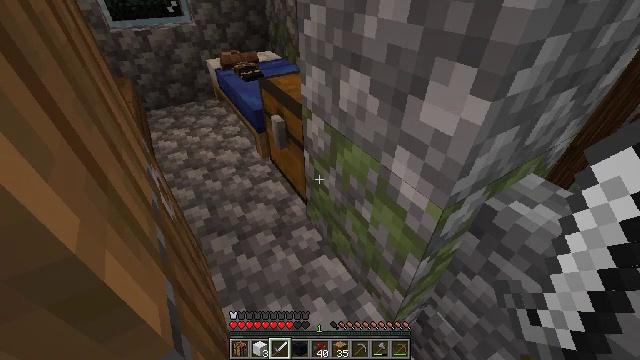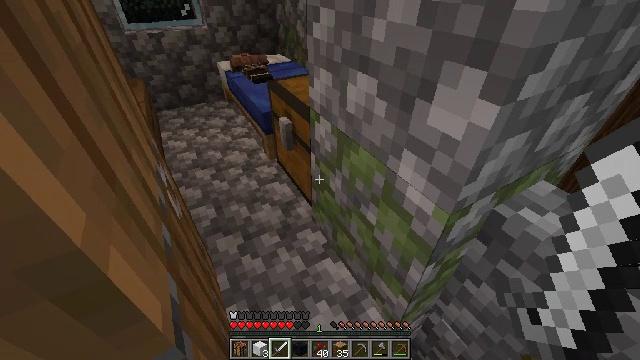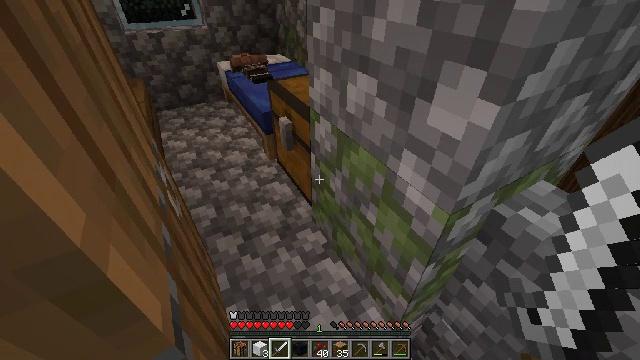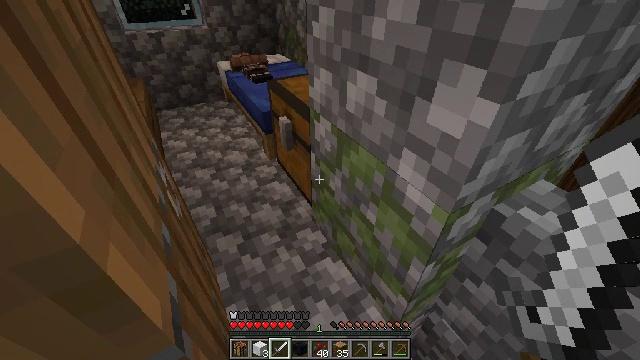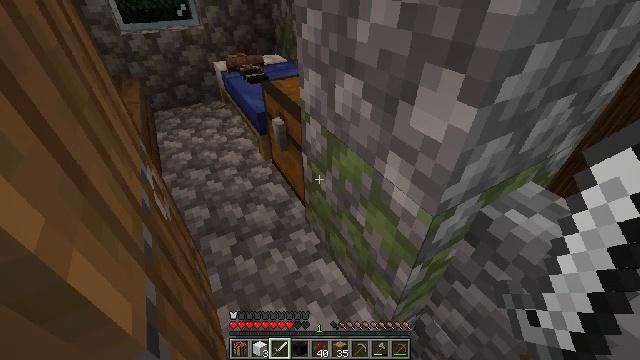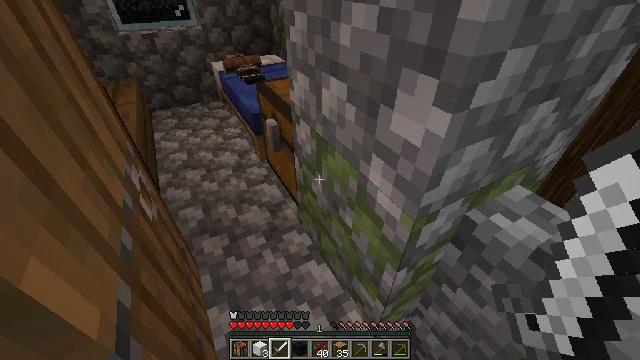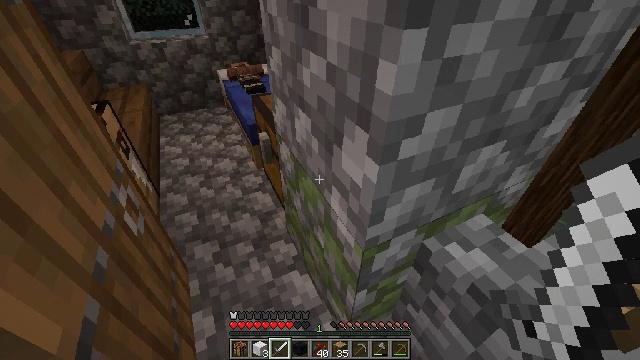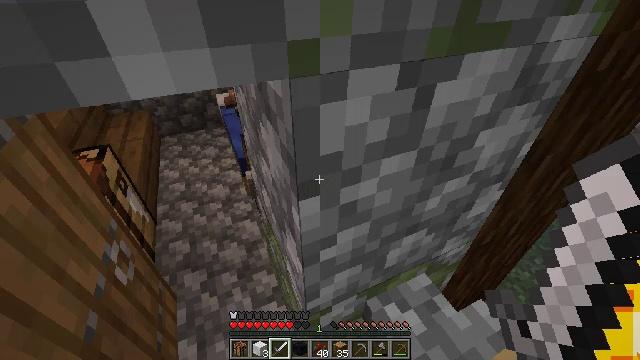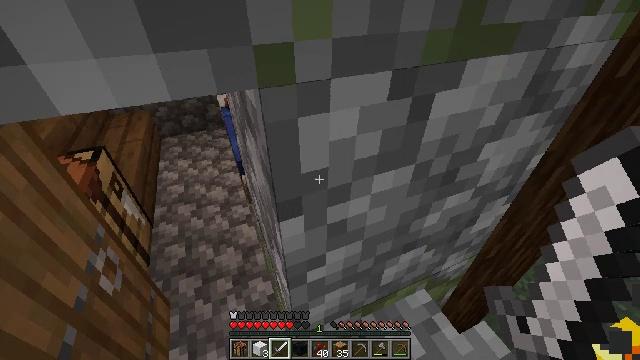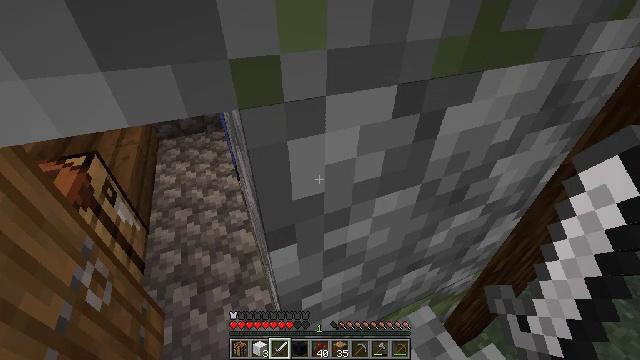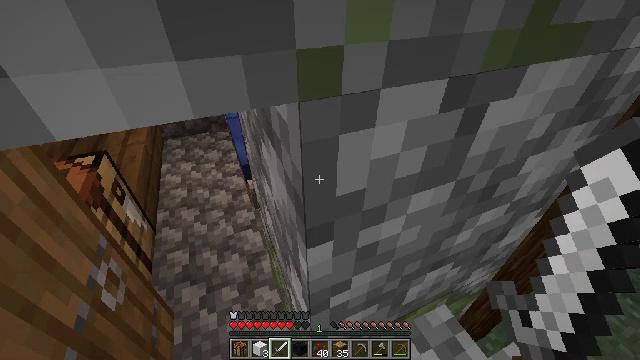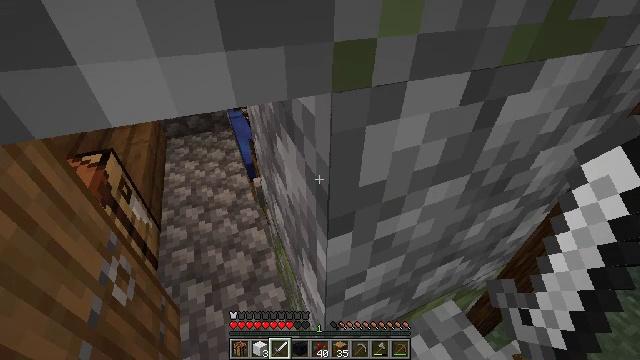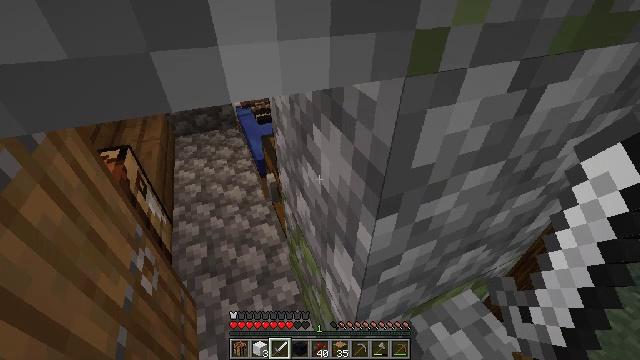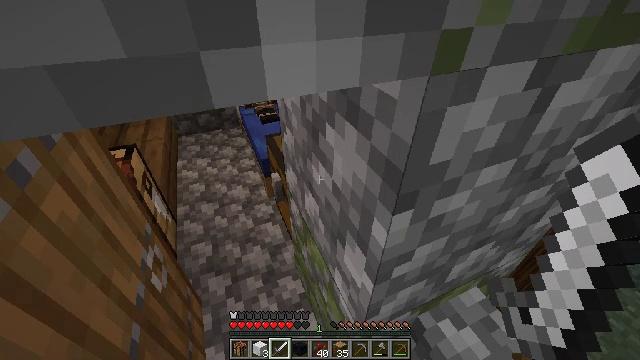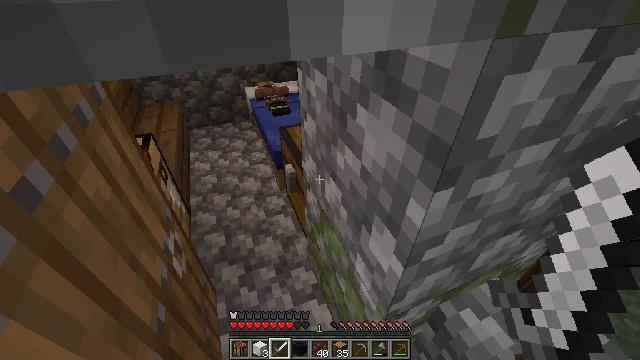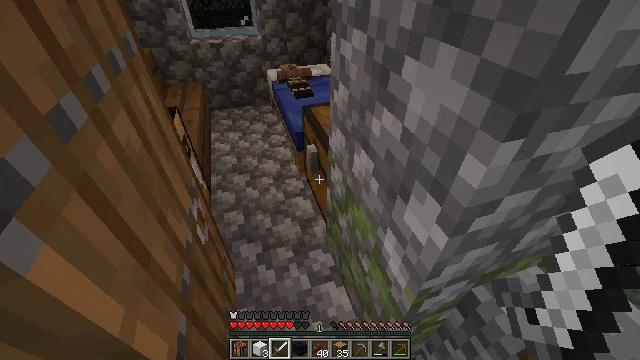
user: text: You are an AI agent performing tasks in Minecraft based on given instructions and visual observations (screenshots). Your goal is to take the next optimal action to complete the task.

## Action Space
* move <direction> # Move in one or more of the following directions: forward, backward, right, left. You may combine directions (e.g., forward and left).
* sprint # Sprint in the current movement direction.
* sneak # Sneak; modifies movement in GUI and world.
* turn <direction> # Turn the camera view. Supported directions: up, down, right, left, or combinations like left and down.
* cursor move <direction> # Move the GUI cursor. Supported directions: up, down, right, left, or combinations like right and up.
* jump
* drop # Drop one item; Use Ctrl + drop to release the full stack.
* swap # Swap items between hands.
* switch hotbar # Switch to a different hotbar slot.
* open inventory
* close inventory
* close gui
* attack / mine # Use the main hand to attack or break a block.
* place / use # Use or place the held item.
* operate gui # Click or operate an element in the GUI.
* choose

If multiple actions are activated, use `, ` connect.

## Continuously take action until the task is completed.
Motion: motion action
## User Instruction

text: Break the spruce leaves to clear the area.
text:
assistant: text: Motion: turn left
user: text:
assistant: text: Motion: no_op
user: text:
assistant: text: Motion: no_op
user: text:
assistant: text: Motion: move right
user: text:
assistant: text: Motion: move right
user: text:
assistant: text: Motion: move right, turn left
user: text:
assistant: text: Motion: move forward, turn left
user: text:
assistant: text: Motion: move forward, turn left
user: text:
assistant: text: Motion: move forward and move left
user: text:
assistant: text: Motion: move forward and move left
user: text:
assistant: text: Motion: move forward and move left
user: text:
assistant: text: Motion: move forward and move left
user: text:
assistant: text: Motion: move forward and move left
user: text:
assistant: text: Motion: move forward and move left, turn left
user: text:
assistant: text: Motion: move left, turn left and down
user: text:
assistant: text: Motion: move left
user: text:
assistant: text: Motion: turn right
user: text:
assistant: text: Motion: turn right
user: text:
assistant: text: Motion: no_op
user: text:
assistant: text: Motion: turn left and down
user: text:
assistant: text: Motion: turn left
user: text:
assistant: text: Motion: no_op
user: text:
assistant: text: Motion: no_op
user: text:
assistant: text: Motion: move forward
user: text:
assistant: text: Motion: move forward and move right, turn left and down
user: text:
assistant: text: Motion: move forward and move right, turn left and down
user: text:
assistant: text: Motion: move right, turn left and down
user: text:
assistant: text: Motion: move right, turn left and down
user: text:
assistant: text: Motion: turn left and down
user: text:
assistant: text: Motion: no_op